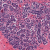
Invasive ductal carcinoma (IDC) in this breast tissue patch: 0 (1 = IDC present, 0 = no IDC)